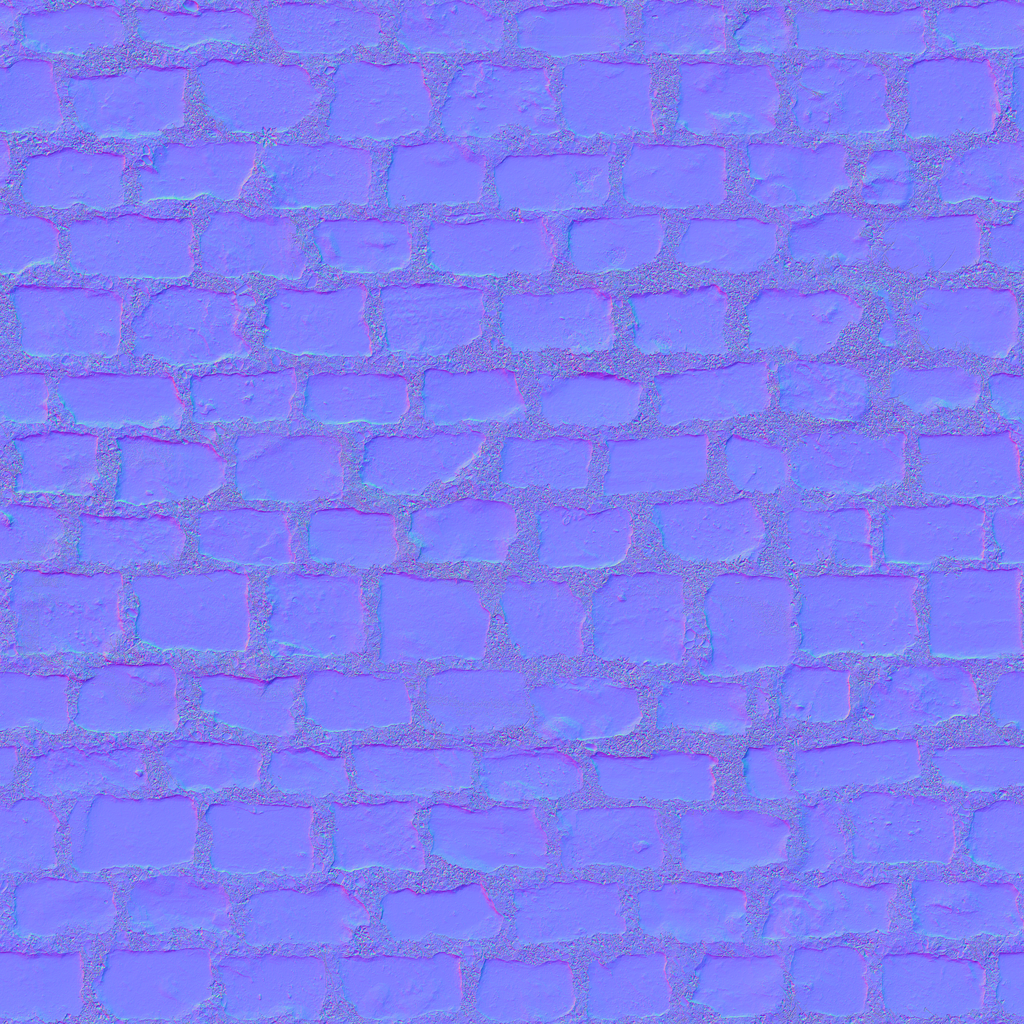
Texture map type: NormalDX